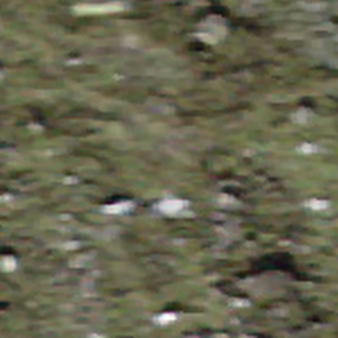
Label: other